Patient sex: F
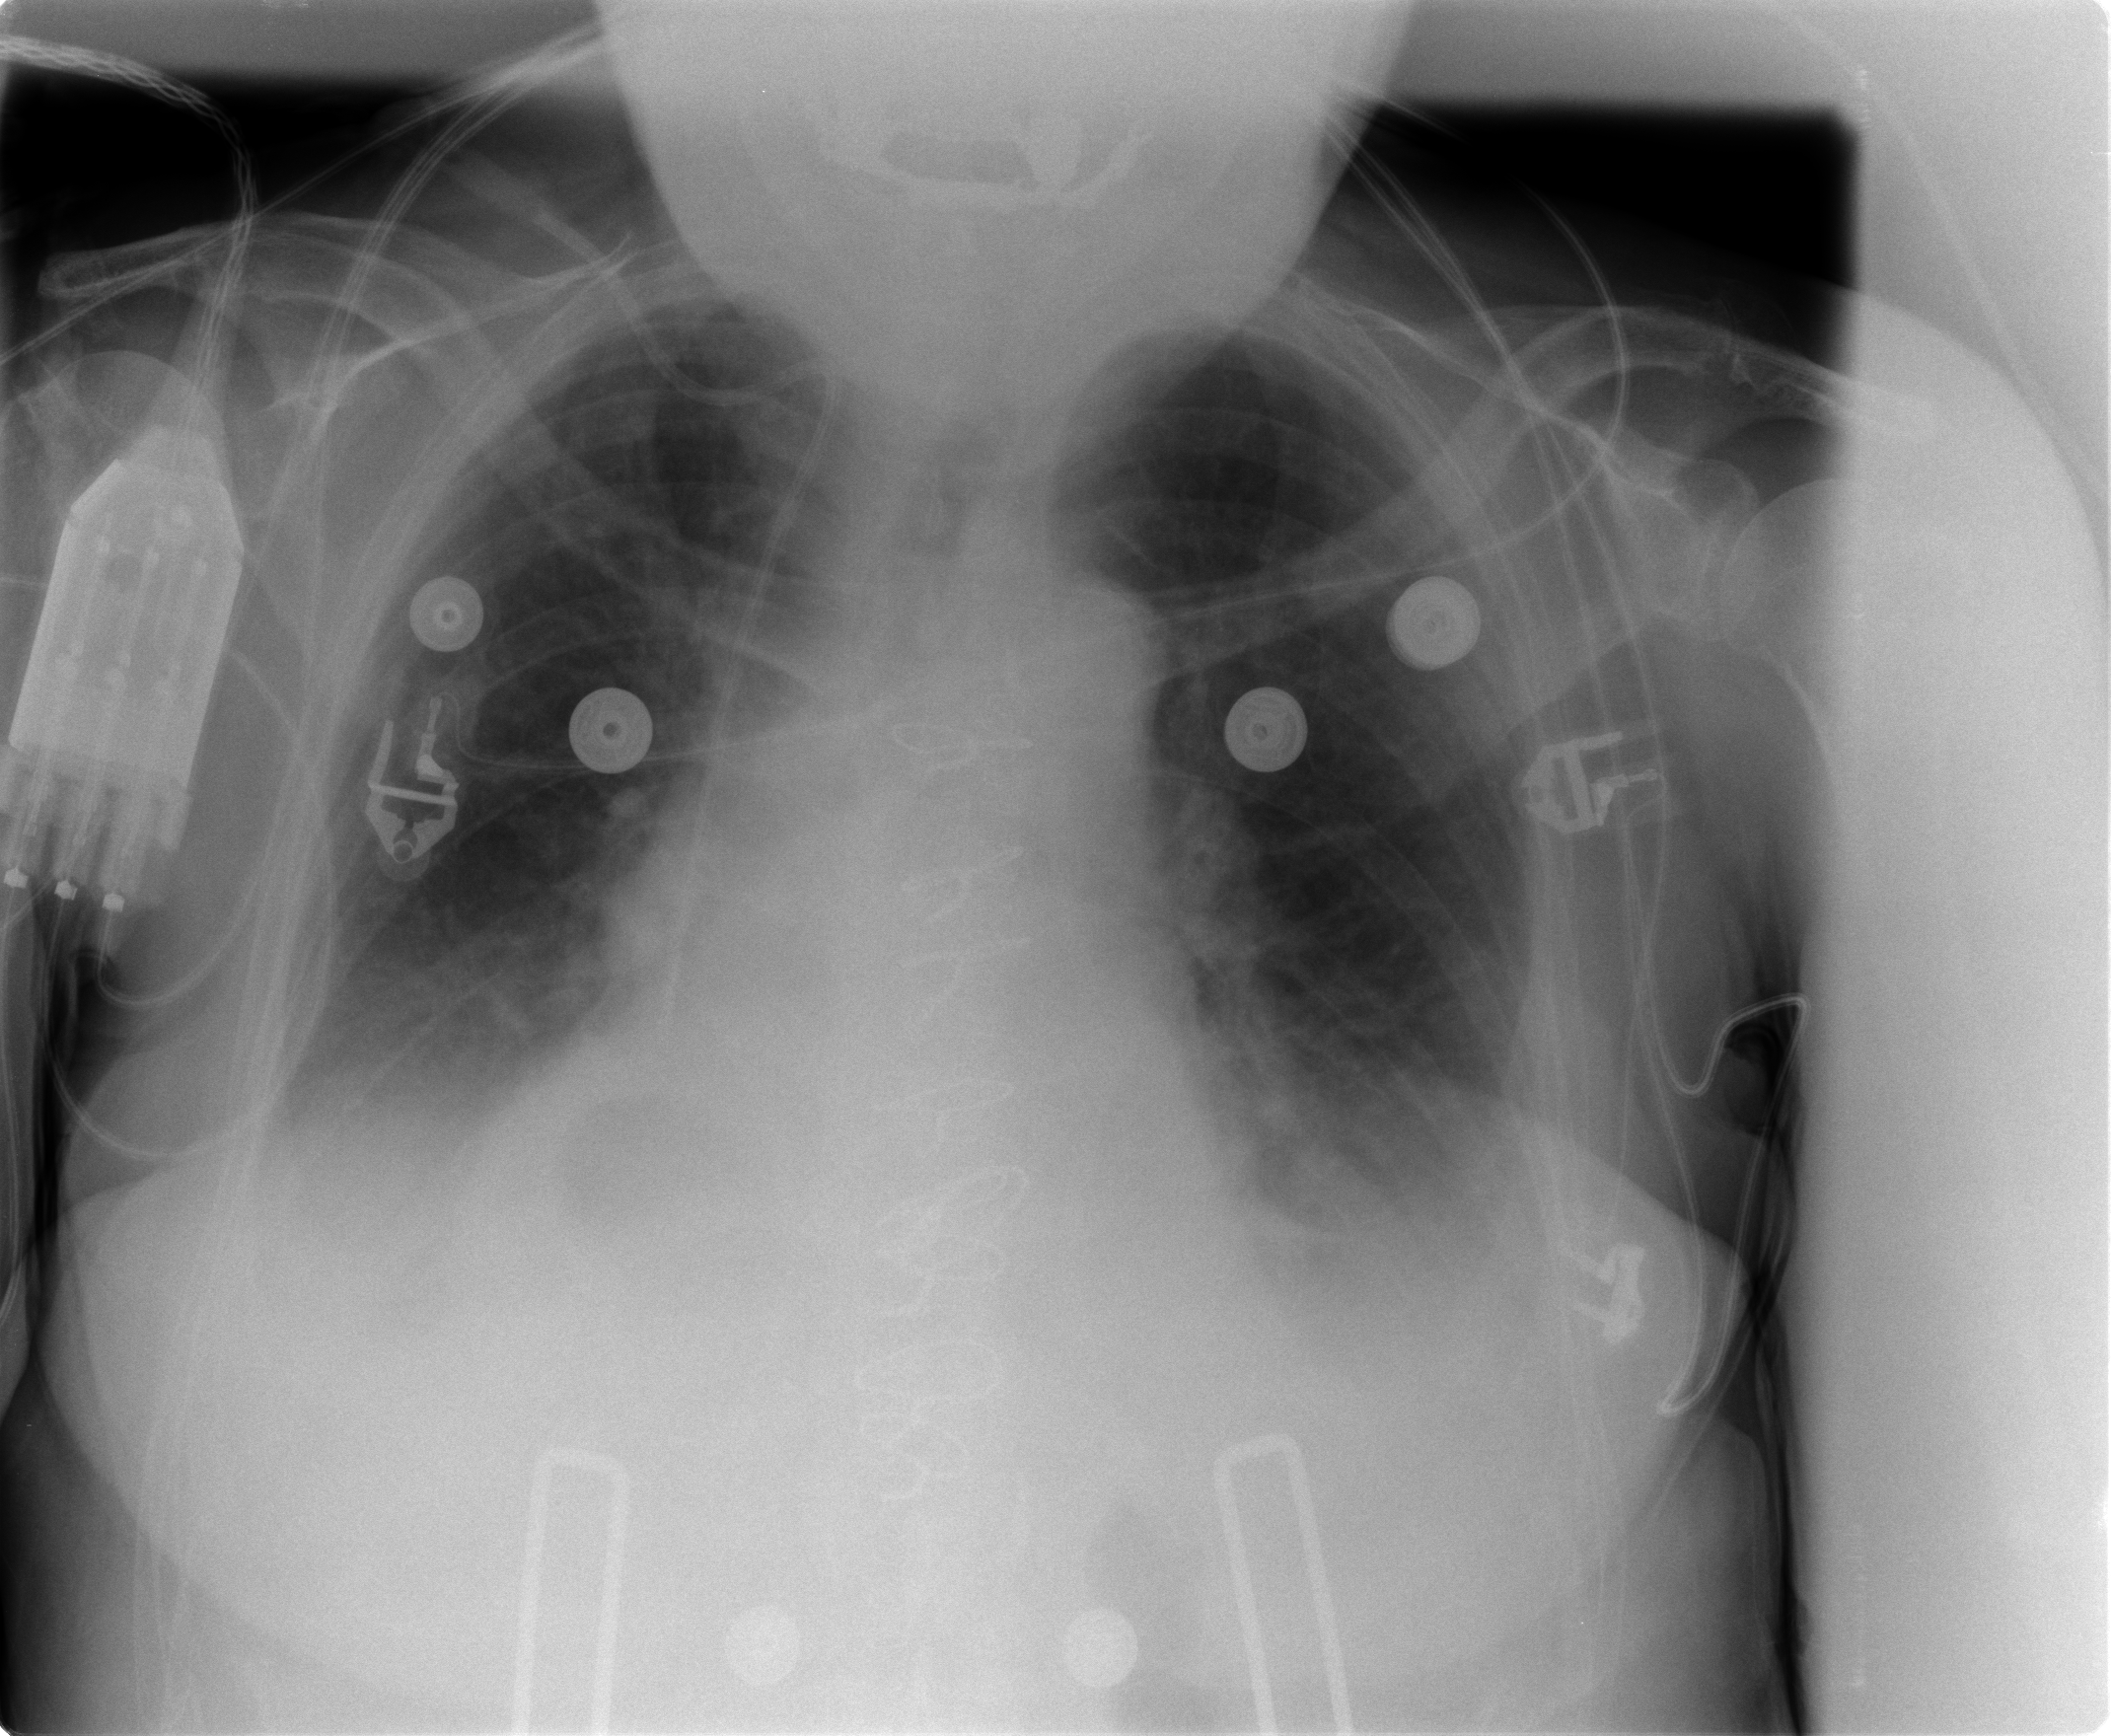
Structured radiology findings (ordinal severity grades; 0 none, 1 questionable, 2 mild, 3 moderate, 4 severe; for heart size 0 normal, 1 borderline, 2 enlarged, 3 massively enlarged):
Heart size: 2
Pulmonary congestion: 2
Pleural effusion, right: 2
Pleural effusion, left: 2
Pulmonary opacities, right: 0
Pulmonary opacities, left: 0
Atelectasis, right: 2
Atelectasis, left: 2